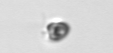
Label: Pyramimonas